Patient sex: M
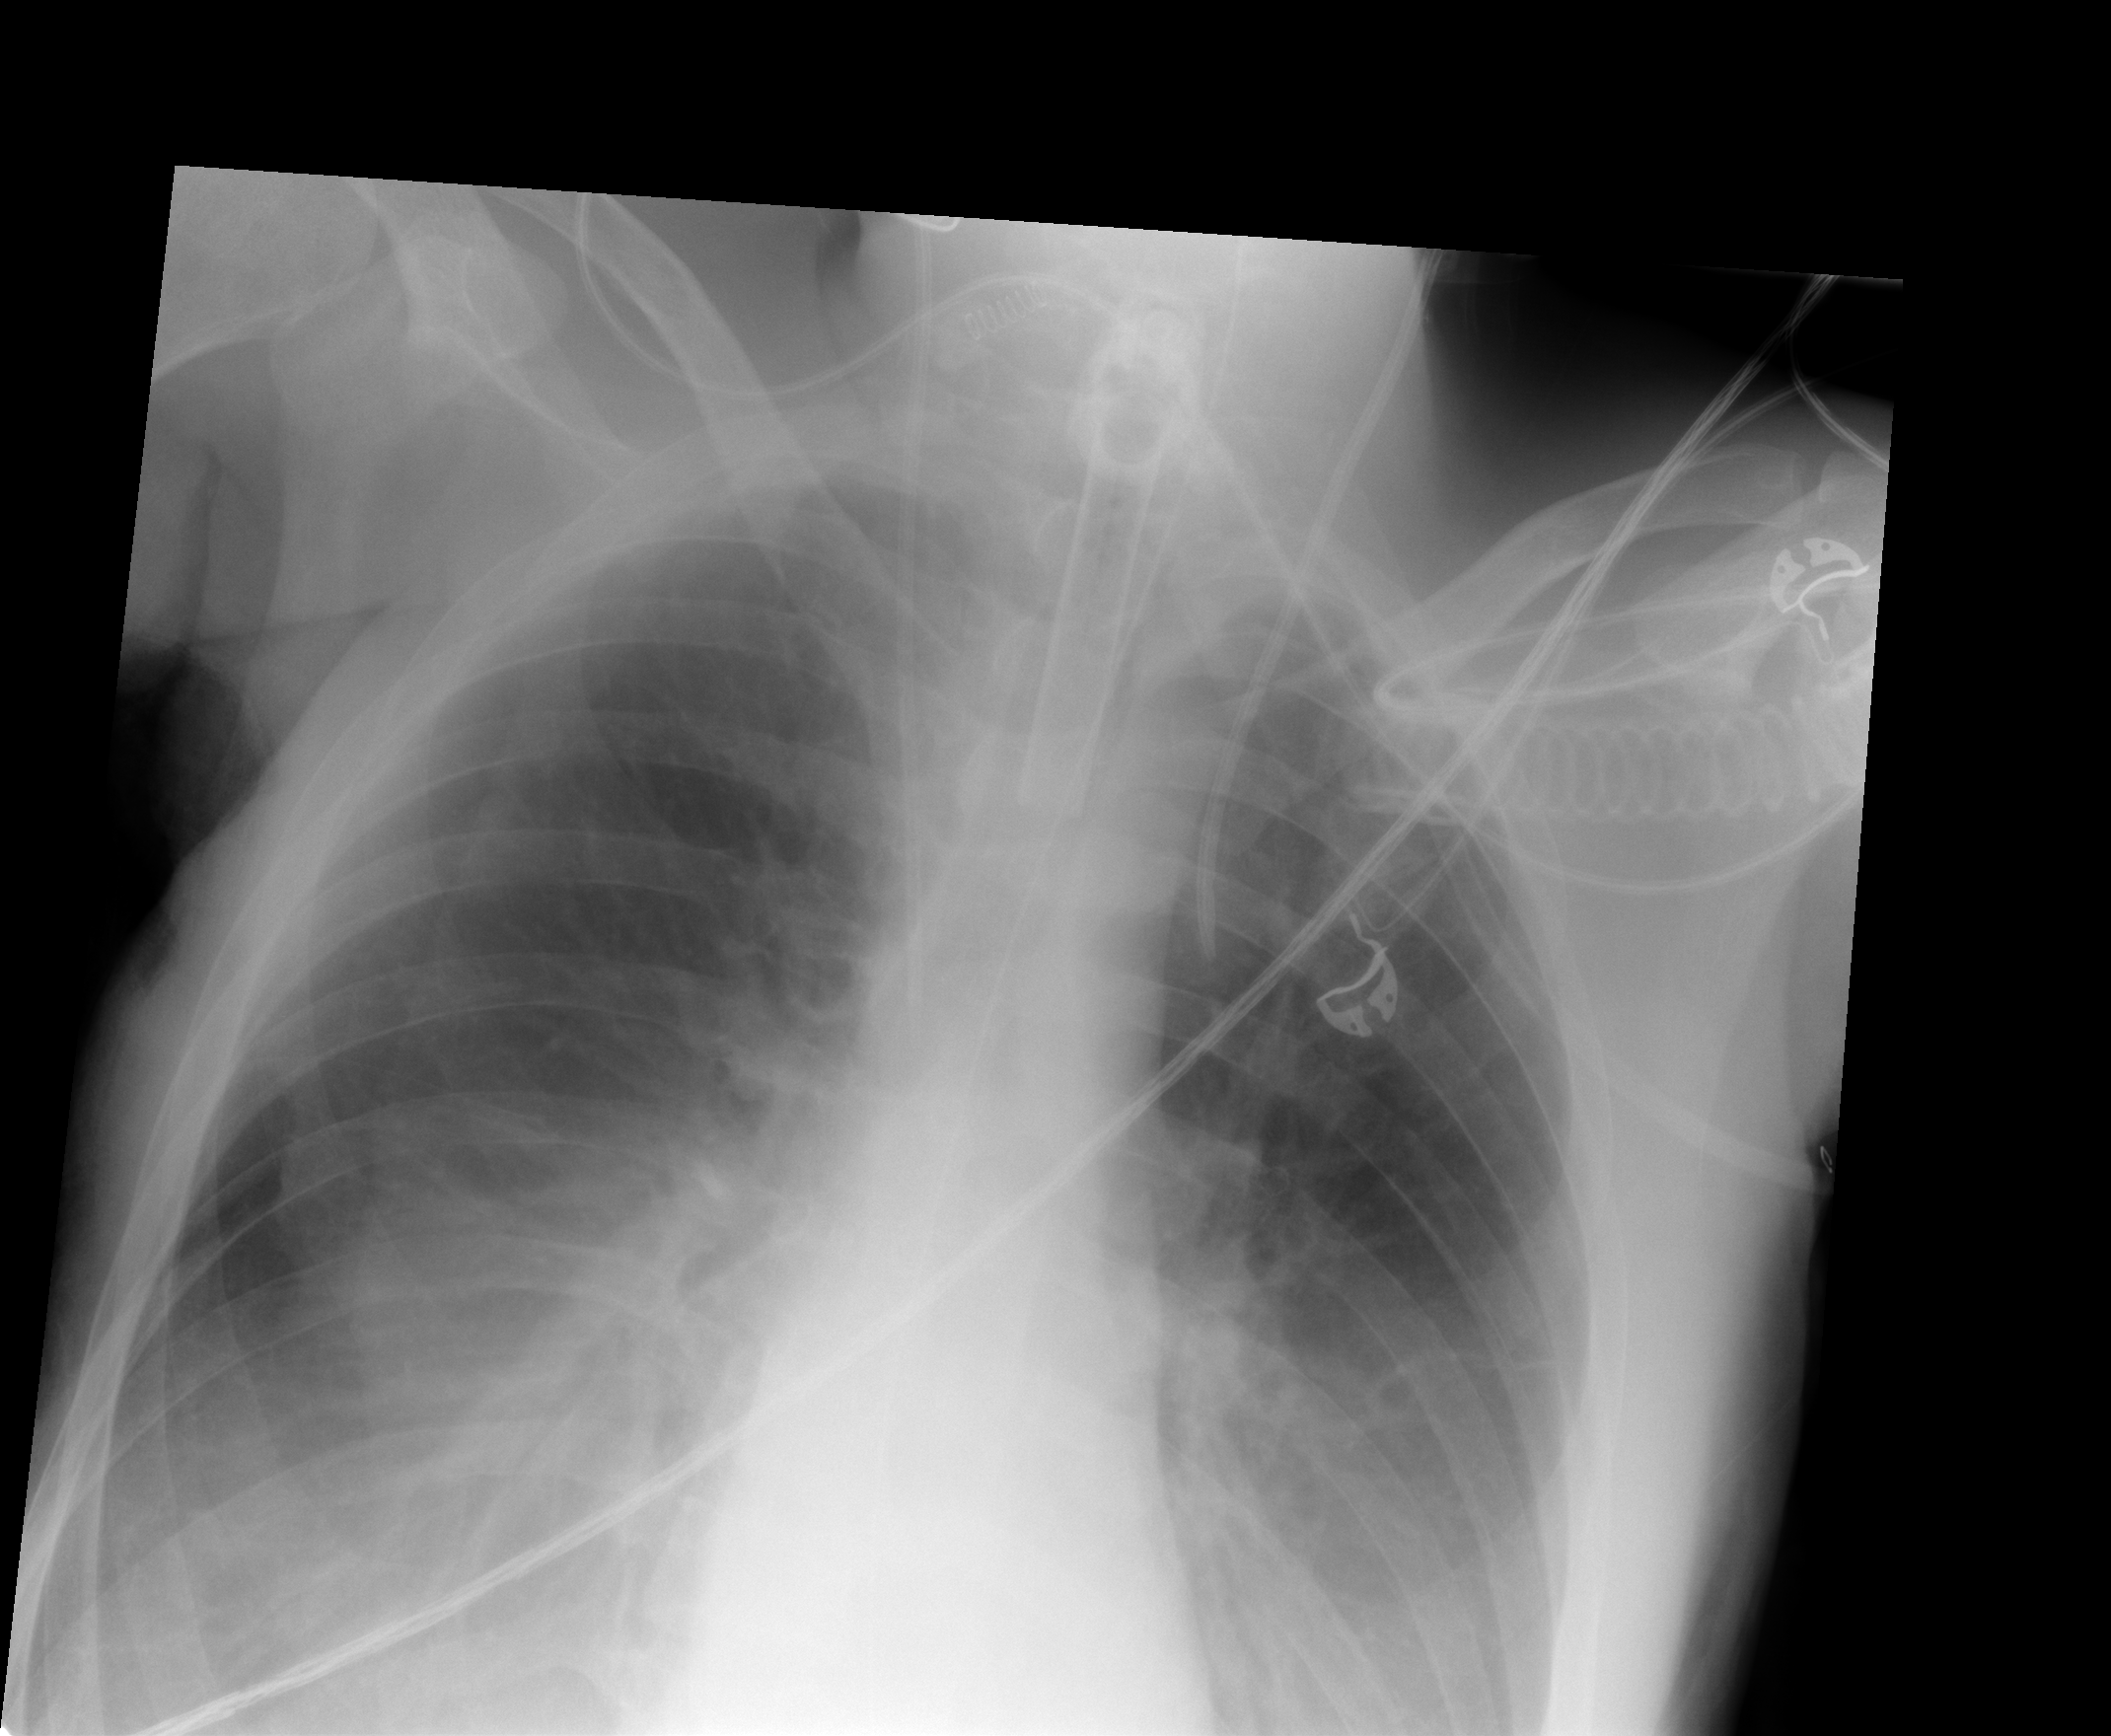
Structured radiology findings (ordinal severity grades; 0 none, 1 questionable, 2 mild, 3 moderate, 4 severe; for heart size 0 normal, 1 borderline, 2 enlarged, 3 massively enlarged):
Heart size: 0
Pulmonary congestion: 0
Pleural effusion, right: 0
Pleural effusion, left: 0
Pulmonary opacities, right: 2
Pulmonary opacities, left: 0
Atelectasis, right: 2
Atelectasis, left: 2